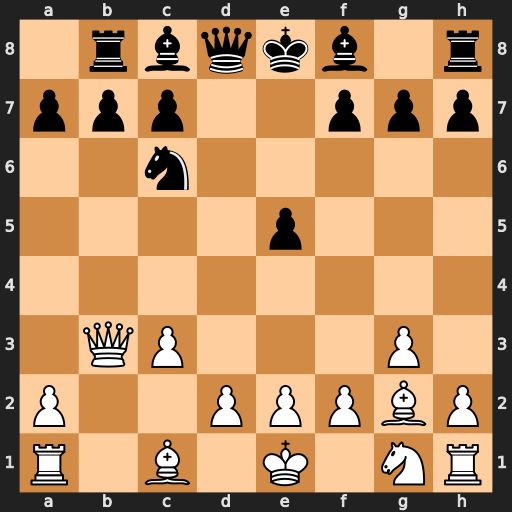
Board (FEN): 1rbqkb1r/ppp2ppp/2n5/4p3/8/1QP3P1/P2PPPBP/R1B1K1NR
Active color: w
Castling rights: KQk
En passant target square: -
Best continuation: Bxc6+ bxc6 Qxb8